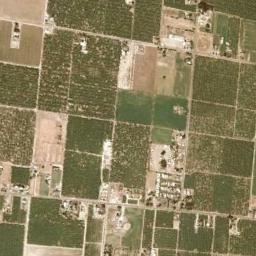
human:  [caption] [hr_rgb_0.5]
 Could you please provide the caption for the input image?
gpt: There are many crops in rectangular farmlands .

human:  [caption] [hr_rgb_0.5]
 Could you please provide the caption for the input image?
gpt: Many dense and neatly arranged green and tan mixed rectangular farmlands of different sizes, Surrounded by buildings .

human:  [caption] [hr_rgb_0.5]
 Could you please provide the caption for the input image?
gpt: There are some green and bare rectangular farmland .

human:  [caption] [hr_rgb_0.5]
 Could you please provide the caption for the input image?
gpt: Some green rectangular farmlands of different sizes are neatly arranged on the ground and some houses are surrounded by these farmlands .

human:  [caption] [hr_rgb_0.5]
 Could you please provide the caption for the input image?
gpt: There are many green rectangular farmlands and some yellow ones .